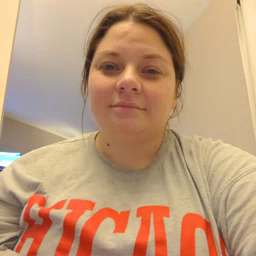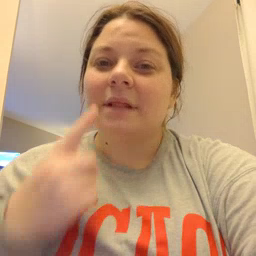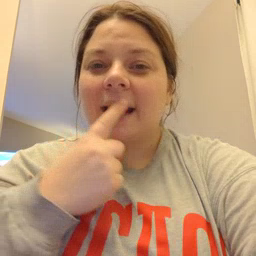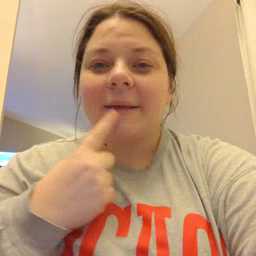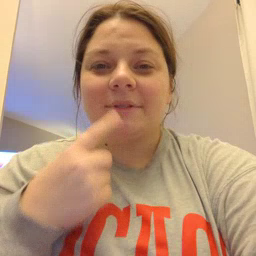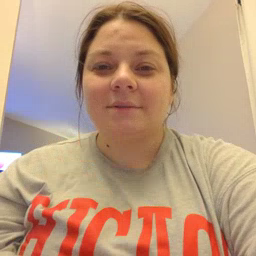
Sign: lips